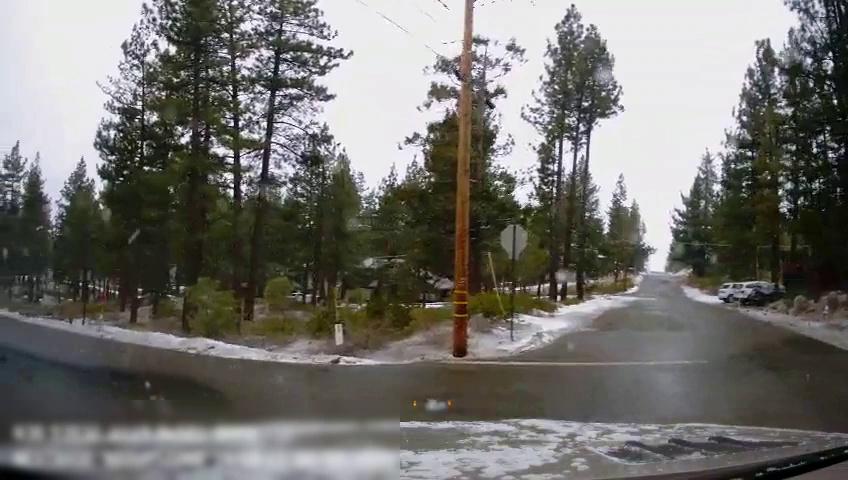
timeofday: Day
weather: Snowy
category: Drivable Space
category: Vehicles | SUV
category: Vehicles | Car